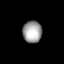
Tissue: lung
Cell type: Epithelial cells
Senescence score: 0.2229
Nuclear area (px): 415
Mean DAPI intensity: 157.708